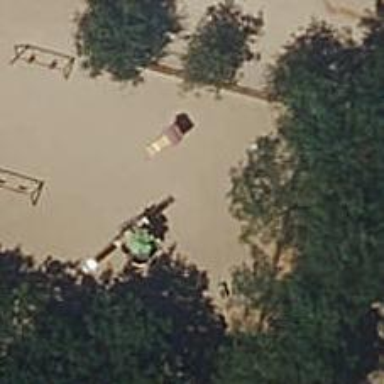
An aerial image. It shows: Playground area for leisure activities on the land.